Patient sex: M
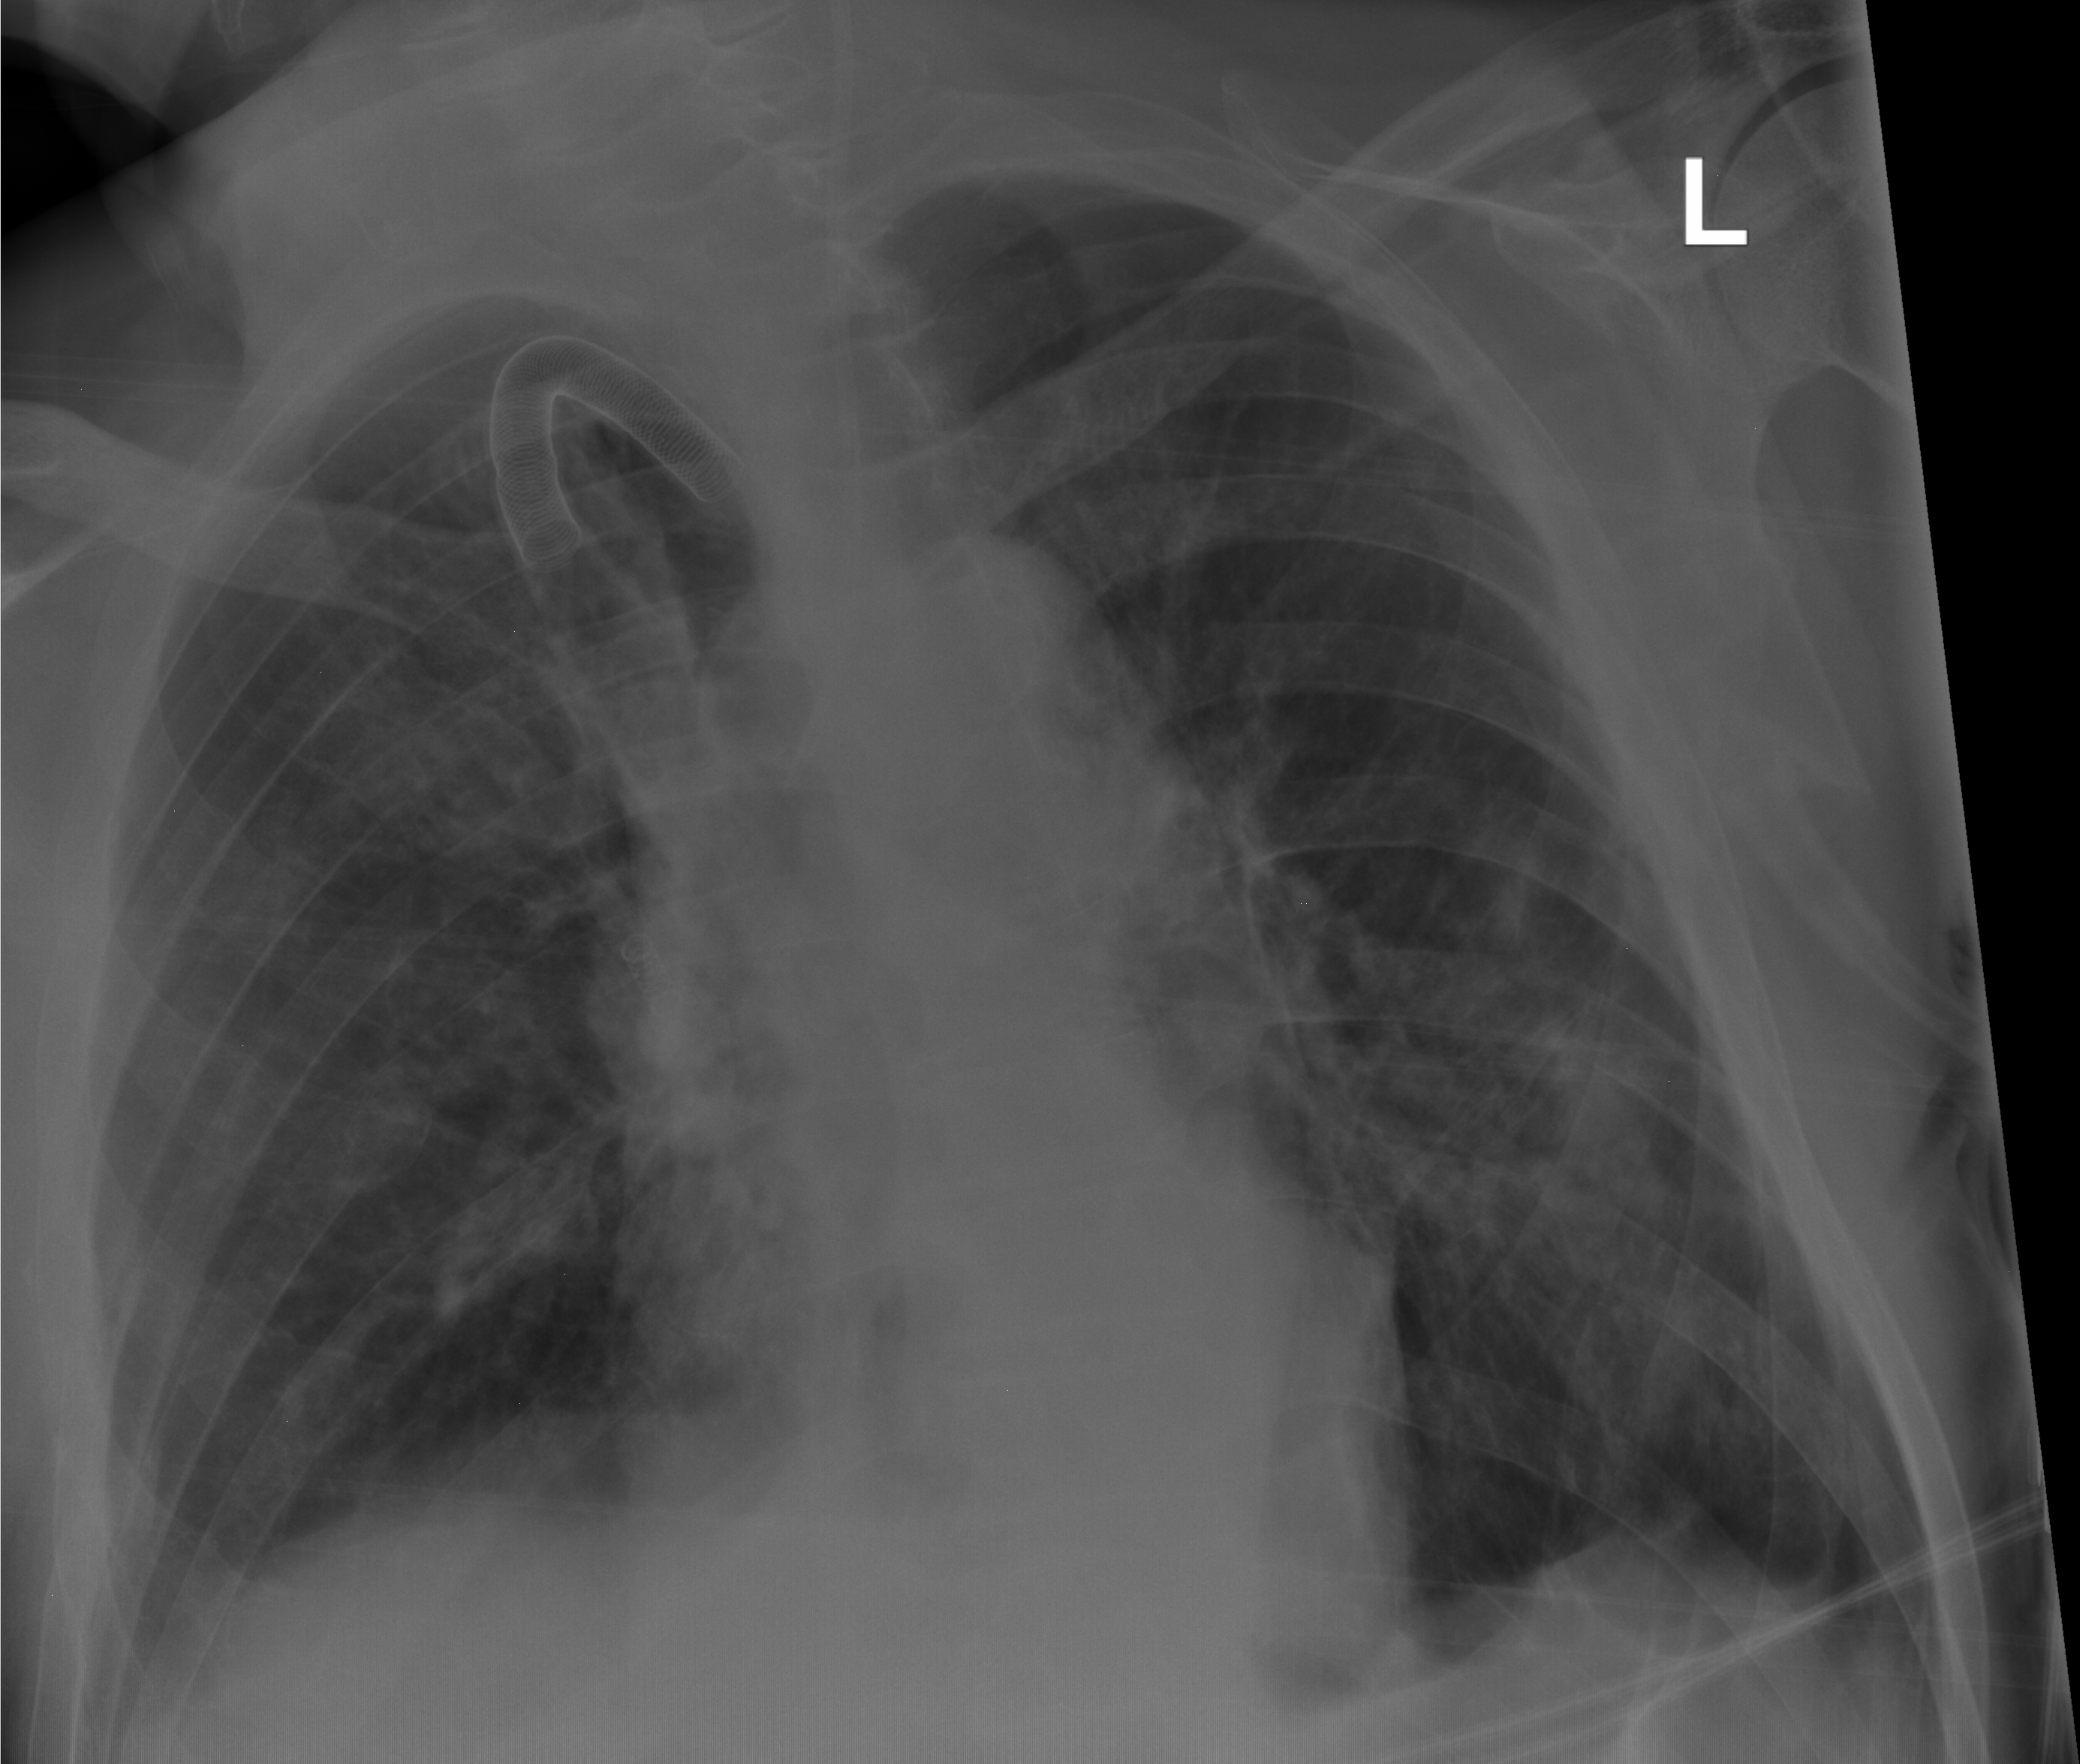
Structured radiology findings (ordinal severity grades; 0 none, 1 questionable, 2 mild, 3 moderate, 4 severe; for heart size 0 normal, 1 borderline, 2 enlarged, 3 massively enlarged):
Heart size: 0
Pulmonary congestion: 2
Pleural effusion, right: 1
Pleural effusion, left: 1
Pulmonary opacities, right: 2
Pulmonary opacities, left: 2
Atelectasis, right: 2
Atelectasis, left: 1